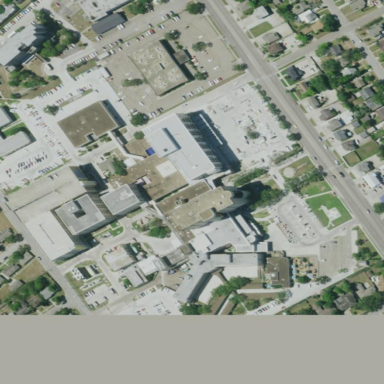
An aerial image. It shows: Hospital providing healthcare services.